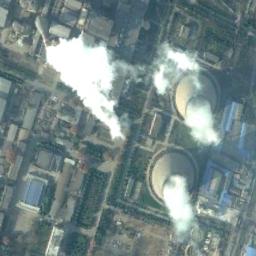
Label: thermal_power_station